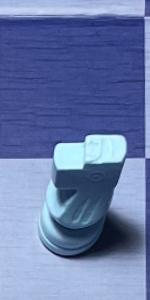
Label: Knight_White